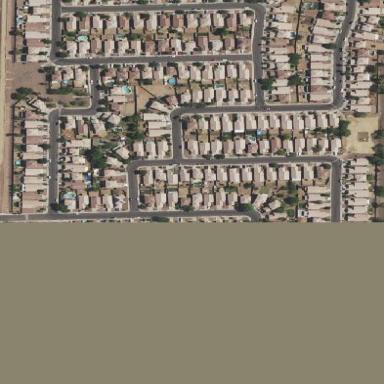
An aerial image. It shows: Residential area composed of single-family homes.